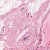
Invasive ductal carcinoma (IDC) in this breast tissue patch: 0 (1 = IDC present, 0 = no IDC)